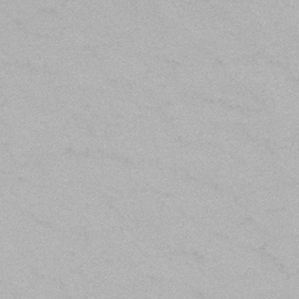
Label: frost